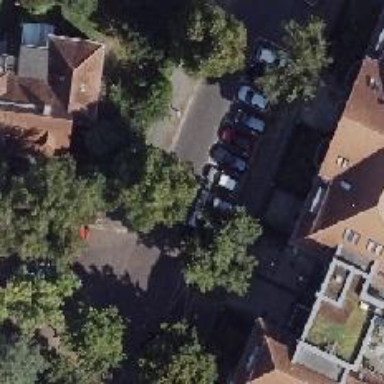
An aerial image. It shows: Living street with separate parking areas on both sides.